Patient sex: M
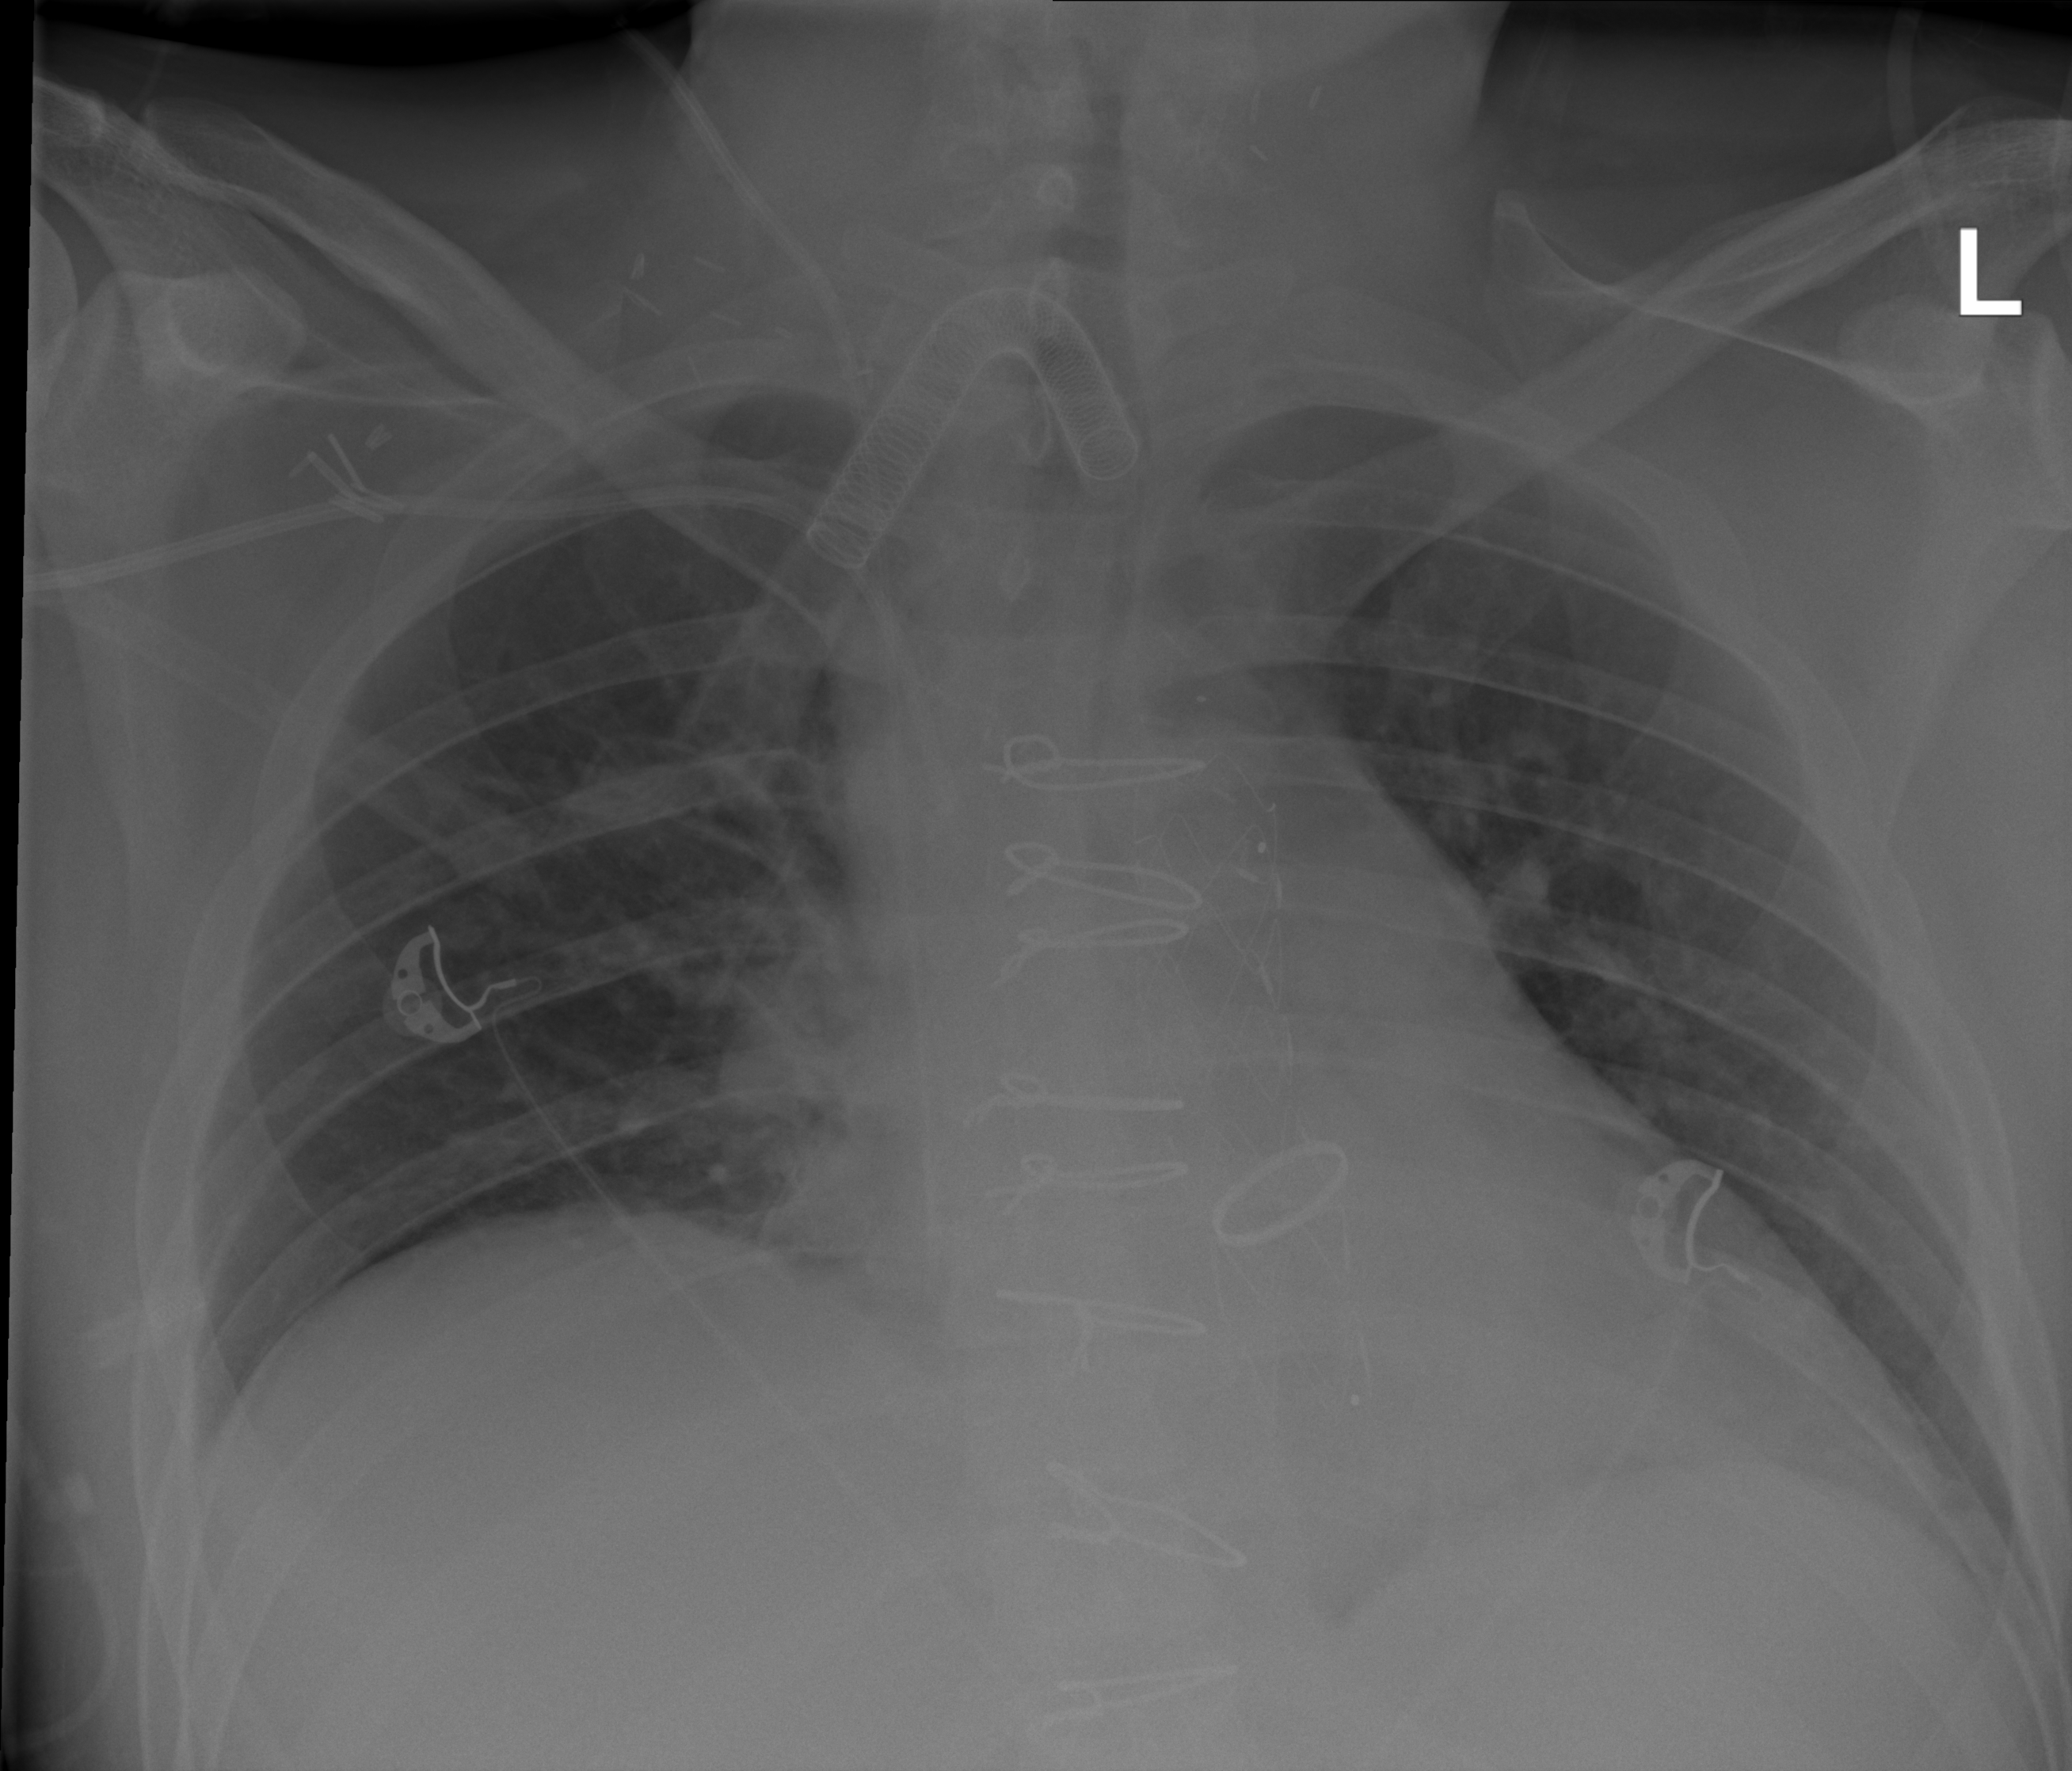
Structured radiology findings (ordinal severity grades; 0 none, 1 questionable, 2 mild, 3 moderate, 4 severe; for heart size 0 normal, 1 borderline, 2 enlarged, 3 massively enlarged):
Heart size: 2
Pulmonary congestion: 2
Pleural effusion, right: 0
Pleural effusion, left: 0
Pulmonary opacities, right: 0
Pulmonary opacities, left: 0
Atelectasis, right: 2
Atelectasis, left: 0